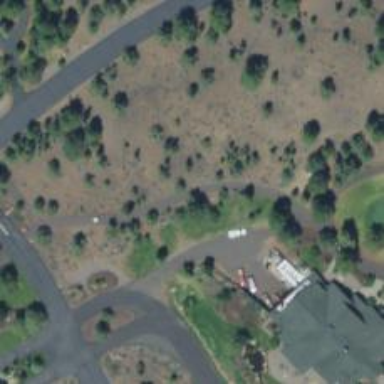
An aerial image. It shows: Path for both road and golf.